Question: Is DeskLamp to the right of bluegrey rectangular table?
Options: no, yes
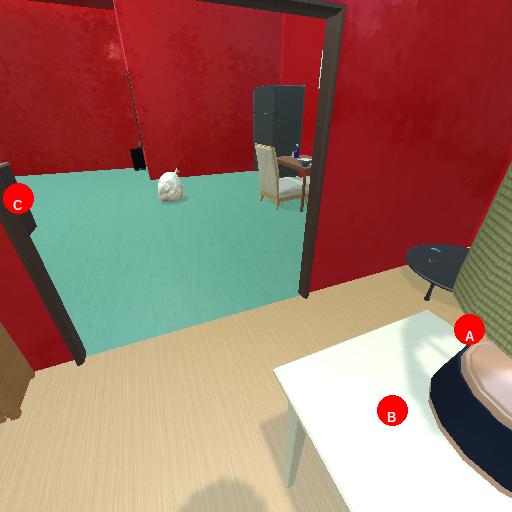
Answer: no